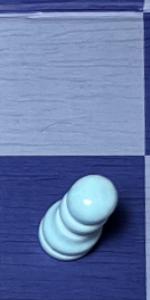
Label: Pawn_White